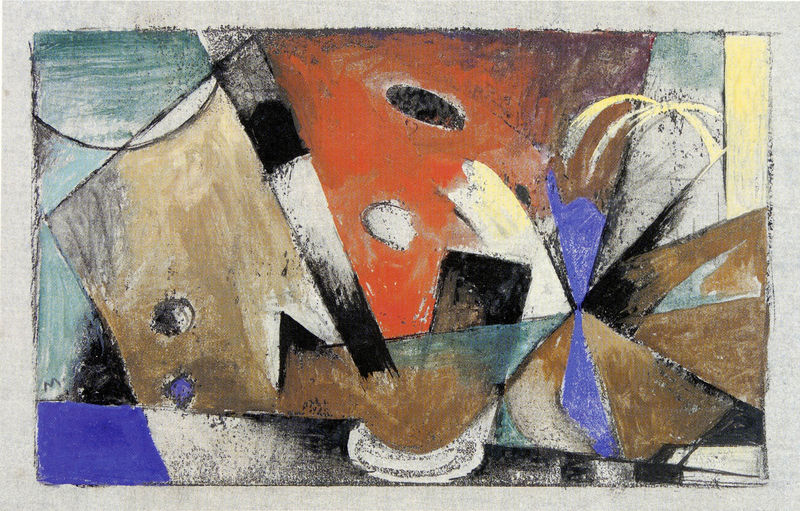
Titel: Abstrakte Komposition
Künstler: Franz Marc
Institution: (Privatbesitz)
Schlagwörter: blau, gemälde, wasser, weiß, aquarell, dreieck, gelb, grün, kubismus, kubistisch, braun, bunt, fenster, glas, grau, kreide, mitte, mund, orange, schwarz, tisch, tür, türkis, zeichnung, haus, rot, expressionismus, fächer, augen, gesicht, mensch, rahmen, schale, signatur, felder, auge, brunnen, kreis, oval, rund, stilleben, hellblau, rahmung, bogen, venedig, fahne, abstrakt, farben, fläche, flächen, modern, farbe, formen, lila, violett, linien, rand, figuren, tasse, balken, grun, striche, abstraktion, flieder, oben, rechtecke, unten, bögen, punkte, mond, eckig, rechteck, stern, linie, form, schraffur, strich, kreise, kunst, stift, löcher, halbkreis, ecken, flecken, diagonal, geometrisch, zacken, picasso, zentrum, käse, dreiecke, kanten, geometrie, viereck, ungenau, buntstift, kreid, verläufe, zirkel, kristallin, splitter, feuerwerk, überschneidungen, analytisch, analytischer kubismus, kandindsky, synthetisch, kreuzend, schnittpunkt, schnittpunkte, grün gelb, t, m, 1930, #braun, juhuu